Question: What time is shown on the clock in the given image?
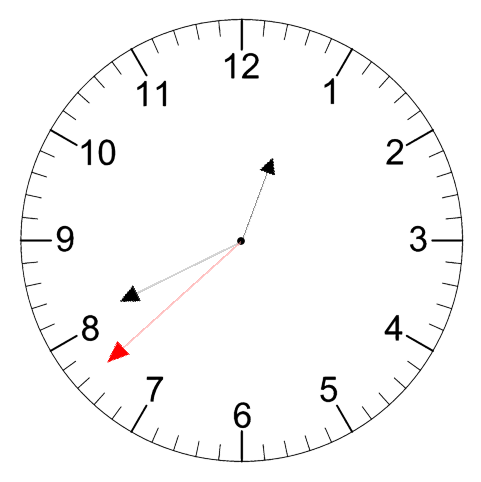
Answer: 12:40:38